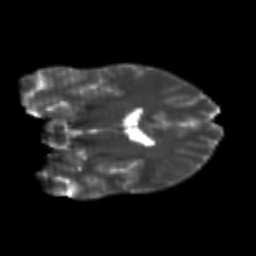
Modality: T2w
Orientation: coronal
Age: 24
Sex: male
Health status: healthy
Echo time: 0.074 s